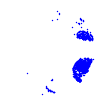
Particle: kaon